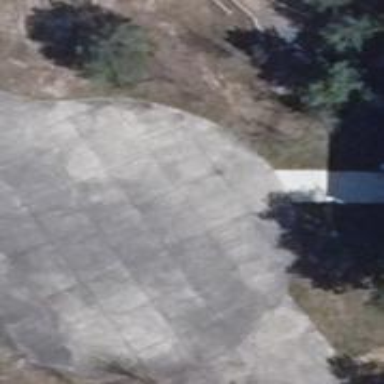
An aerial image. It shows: Concrete service road.